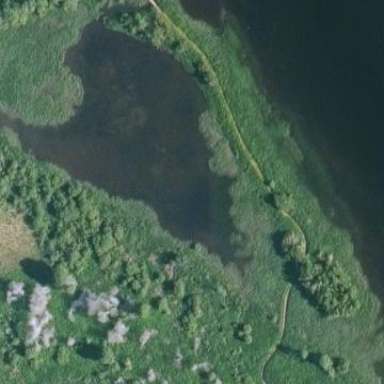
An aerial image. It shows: Reedbed in wetland area.